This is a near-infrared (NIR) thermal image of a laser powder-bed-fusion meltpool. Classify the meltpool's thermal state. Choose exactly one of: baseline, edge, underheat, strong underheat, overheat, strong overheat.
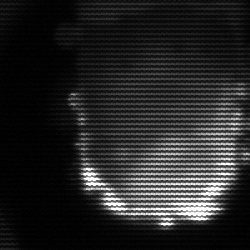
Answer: baseline